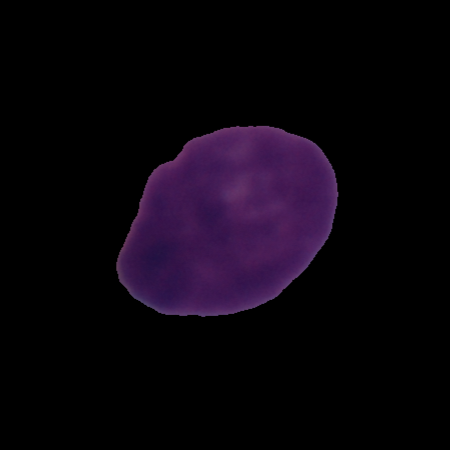
Label: cancer